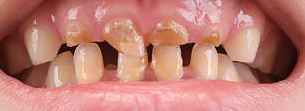
Condition: hypodontia